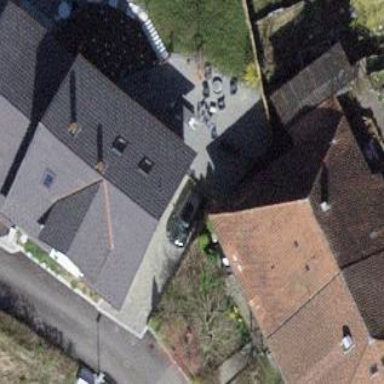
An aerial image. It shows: Simple and straightforward house.